【题型】填空题　【知识点】平面几何　【难度】easy
如图, $AB$ 是 $\odot O$ 的直径, $\angle BOC = 42^\circ$, $\overrightarrow{BC} = \overrightarrow{CD} = \overrightarrow{DE}$, 则 $\angle AOE = $ \underline{\hspace{1cm}}。

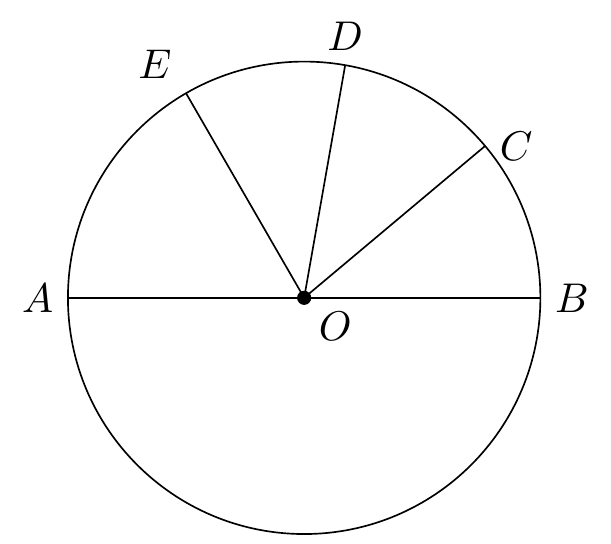
【解答】
解：$\because$ $\overrightarrow{BC} = \overrightarrow{CD} = \overrightarrow{DE}$,

$\therefore$ $\angle COD = \angle DOE = \angle BOC = 42^\circ$,

$\because$ $AB$ 是直径,

$\therefore$ $\angle AOB = 180^\circ$,

$\therefore$ $\angle AOE = 180^\circ - 42^\circ \times 3 = 54^\circ$,

故答案为：54。